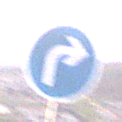
Verkehrszeichen: VorgeschriebeneFahrtrichtungRechts
Umgebung: Outdoor, RoadRail
Tageszeit: Dawn
Wetter: Clear
Licht: Natural
Jahreszeit: NotSpecified
Kontrast: LowContrast